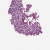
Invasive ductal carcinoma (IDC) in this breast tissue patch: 0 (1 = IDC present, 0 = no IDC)